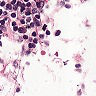
Metastatic tissue present: no